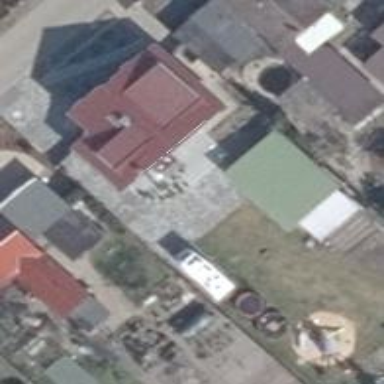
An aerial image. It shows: Building with red hipped roof.